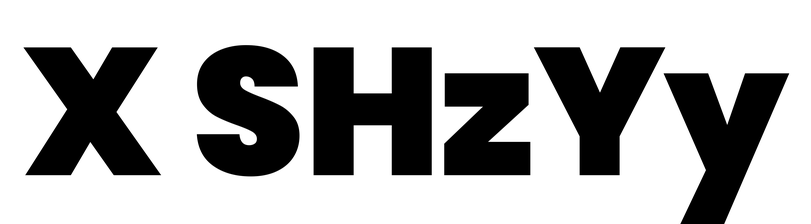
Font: Poppins-Black